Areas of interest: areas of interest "Simatai Great Wall Tourist Area"
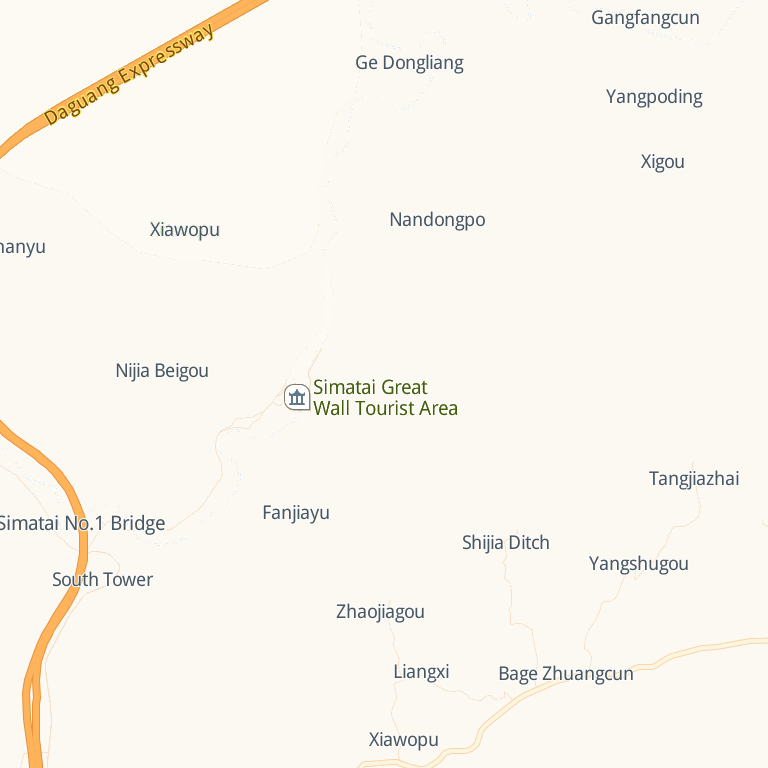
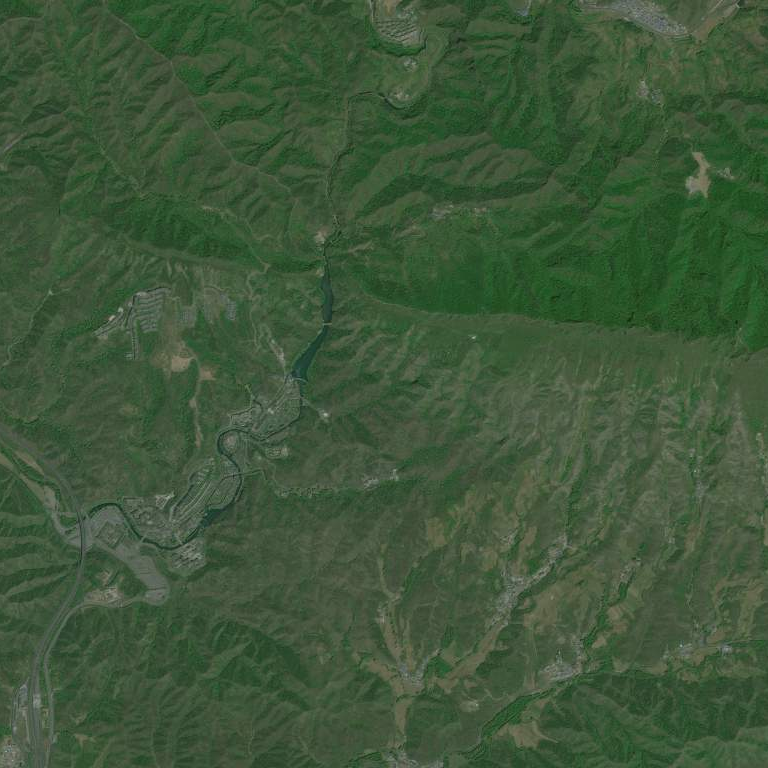